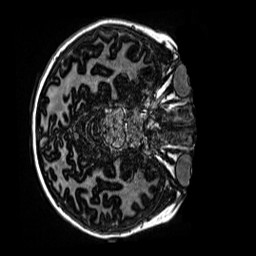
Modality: MP2RAGE
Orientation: axial
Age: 12
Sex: female
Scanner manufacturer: siemens
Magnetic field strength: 3 T
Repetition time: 4 s
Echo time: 0.00299 s